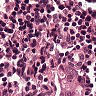
Metastatic tissue present: yes